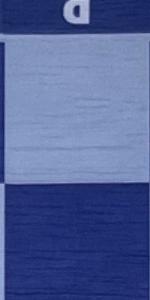
Label: Empty